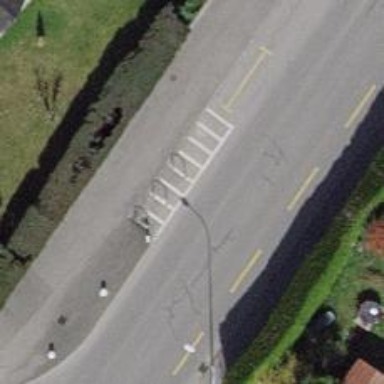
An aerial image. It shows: Motorcycle parking area.